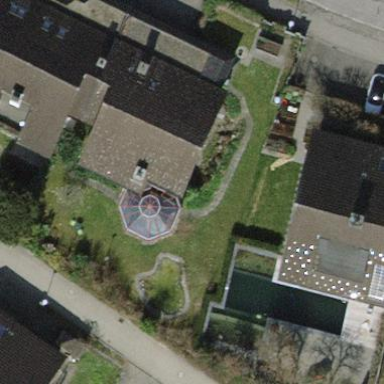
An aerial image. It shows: Semi-detached house.